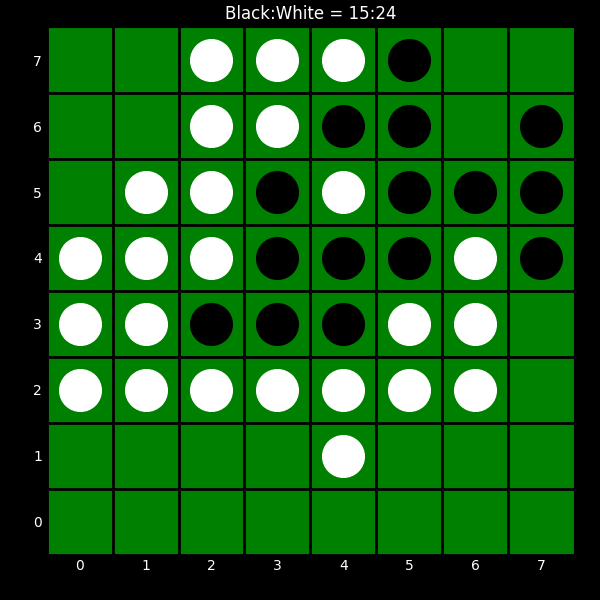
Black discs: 15
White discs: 24